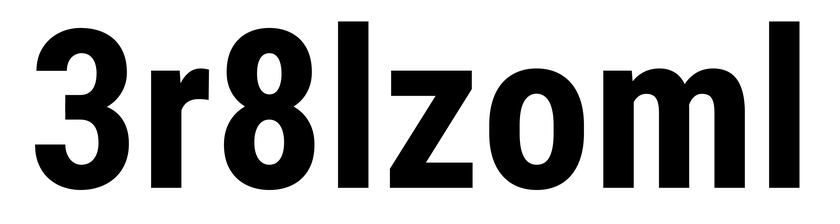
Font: Roboto_Condensed_Bold